Question: I have the following JButton on the GUI interface I'm building.

I want to make the border around the button more thicker so it will stand out from the background. Is it possible to do this in Java?
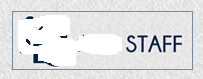
Answer: You could simply use a 'LineBorder'
'''
JButton btn = ...;
btn.setBorder(BorderFactory.createLineBorder(Color.BLACK, 4));
'''
Take a look at <URL> for more details and ideas
'''
import java.awt.Color;
import java.awt.EventQueue;
import java.awt.GridBagLayout;
import javax.swing.BorderFactory;
import javax.swing.JButton;
import javax.swing.JFrame;
import javax.swing.JPanel;
import javax.swing.UIManager;
import javax.swing.UnsupportedLookAndFeelException;
import javax.swing.border.Border;
import javax.swing.event.ChangeEvent;
import javax.swing.event.ChangeListener;
public class Test {
public static void main(String[] args) {
new Test();
}
public Test() {
EventQueue.invokeLater(new Runnable() {
@Override
public void run() {
try {
UIManager.setLookAndFeel(UIManager.getSystemLookAndFeelClassName());
} catch (ClassNotFoundException | InstantiationException | IllegalAccessException | UnsupportedLookAndFeelException ex) {
ex.printStackTrace();
}
JFrame frame = new JFrame("Testing");
frame.setDefaultCloseOperation(JFrame.EXIT_ON_CLOSE);
frame.add(new TestPane());
frame.pack();
frame.setLocationRelativeTo(null);
frame.setVisible(true);
}
});
}
public static class TestPane extends JPanel {
protected static final Border NORMAL_BORDER = BorderFactory.createLineBorder(Color.BLACK, 4);
protected static final Border ROLLOVER_BORDER = BorderFactory.createLineBorder(Color.RED, 4);
public TestPane() {
JButton btn = new JButton("Click me!");
btn.setContentAreaFilled(false);
btn.setBorder(NORMAL_BORDER);
btn.getModel().addChangeListener(new ChangeListener() {
@Override
public void stateChanged(ChangeEvent e) {
if (btn.getModel().isRollover()) {
btn.setBorder(ROLLOVER_BORDER);
} else {
btn.setBorder(NORMAL_BORDER);
}
}
});
setLayout(new GridBagLayout());
add(btn);
}
}
}
'''